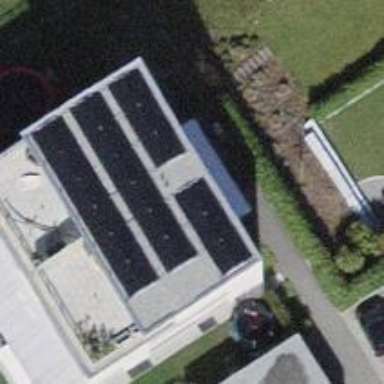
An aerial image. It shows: Solar power generator utilizing photovoltaic technology with solar photovoltaic panels.